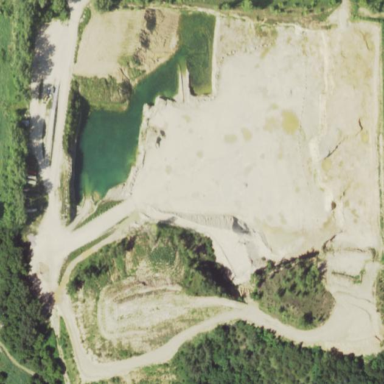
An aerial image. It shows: Industrial area used for mining operations.